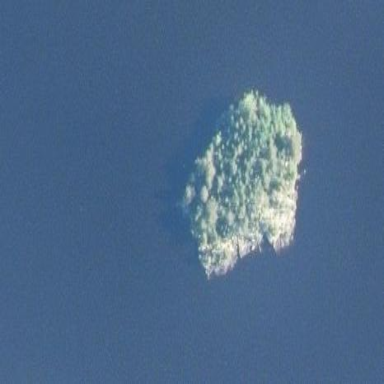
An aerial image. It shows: Island.